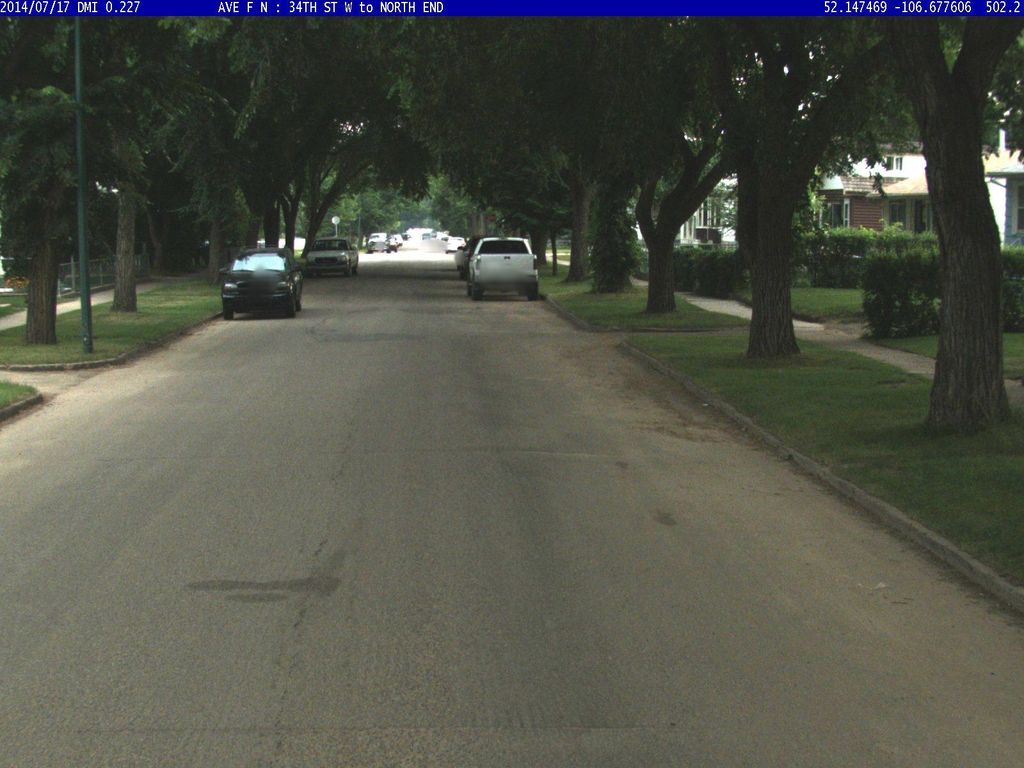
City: saskatoon